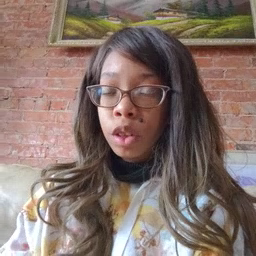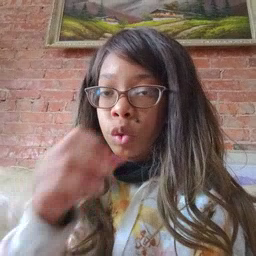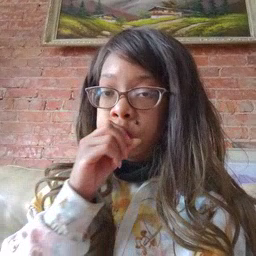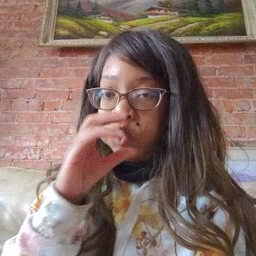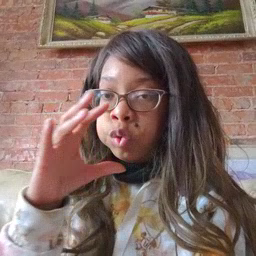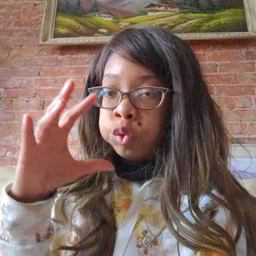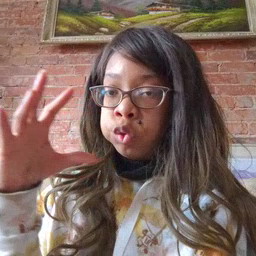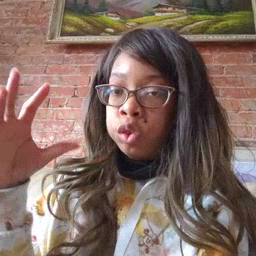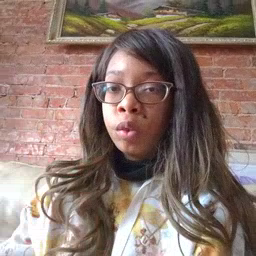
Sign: balloon